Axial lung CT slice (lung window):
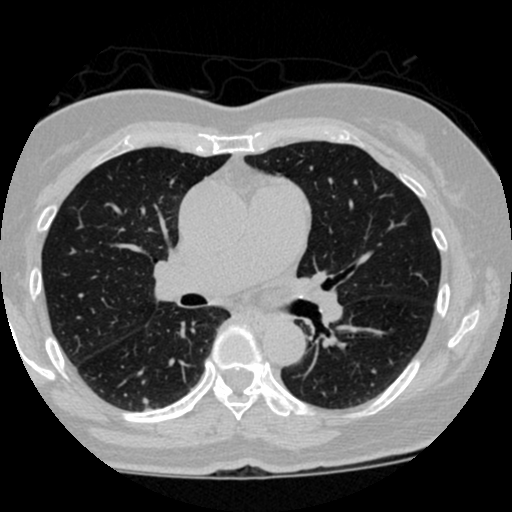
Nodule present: yes
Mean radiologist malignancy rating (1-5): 2.5